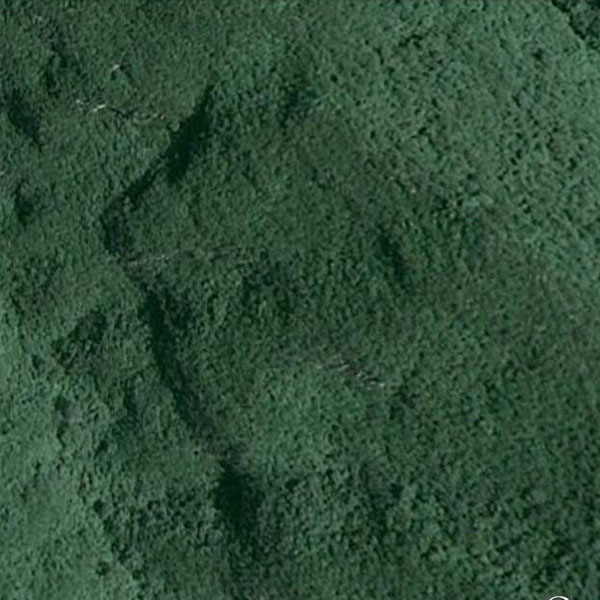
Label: Forest